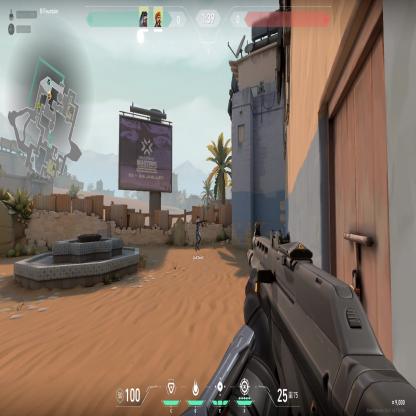
Label: teammate